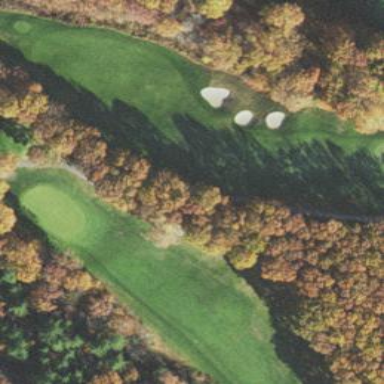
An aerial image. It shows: Golf rough area.